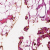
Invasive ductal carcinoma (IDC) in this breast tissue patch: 0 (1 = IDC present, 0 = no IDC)